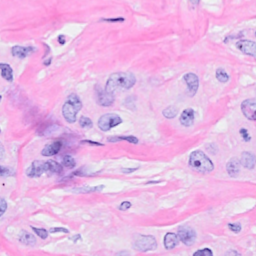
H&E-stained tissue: Breast